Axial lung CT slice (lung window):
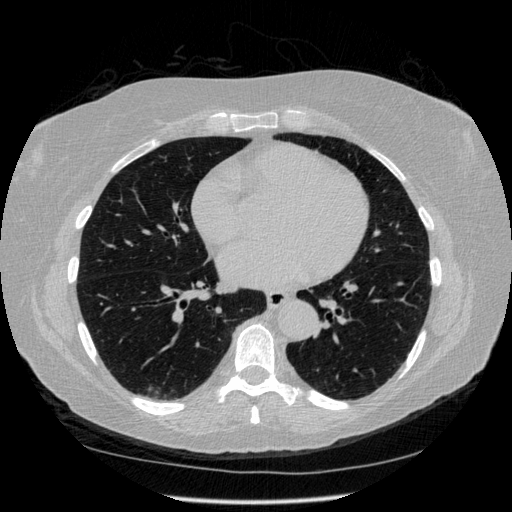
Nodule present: no